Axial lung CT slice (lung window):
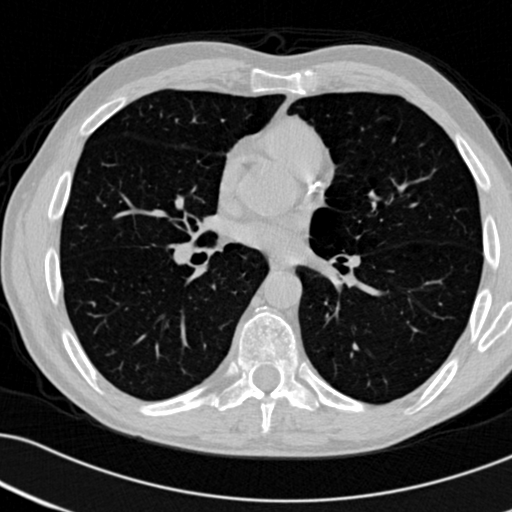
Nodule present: no